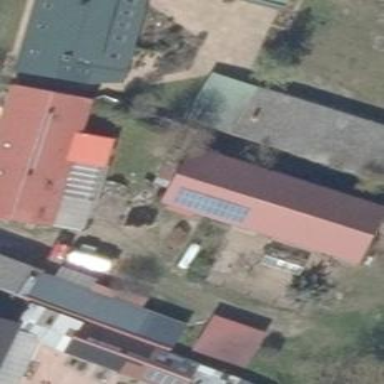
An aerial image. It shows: Small solar photovoltaic panel generator is producing electricity.